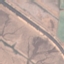
Land use / land cover: Highway